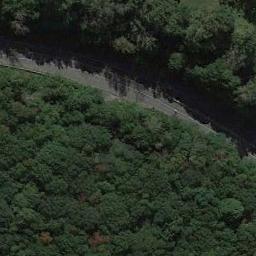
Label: freeway